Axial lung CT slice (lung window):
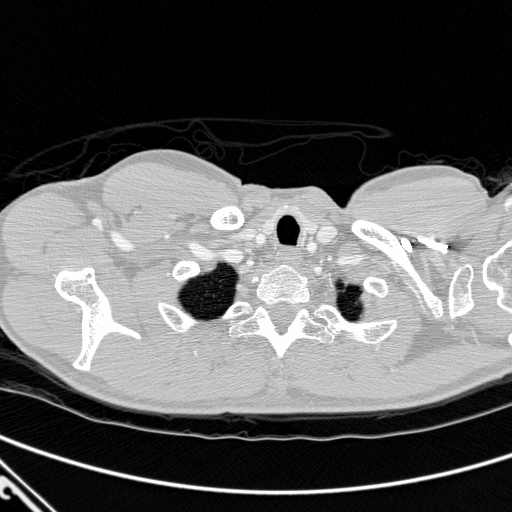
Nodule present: no